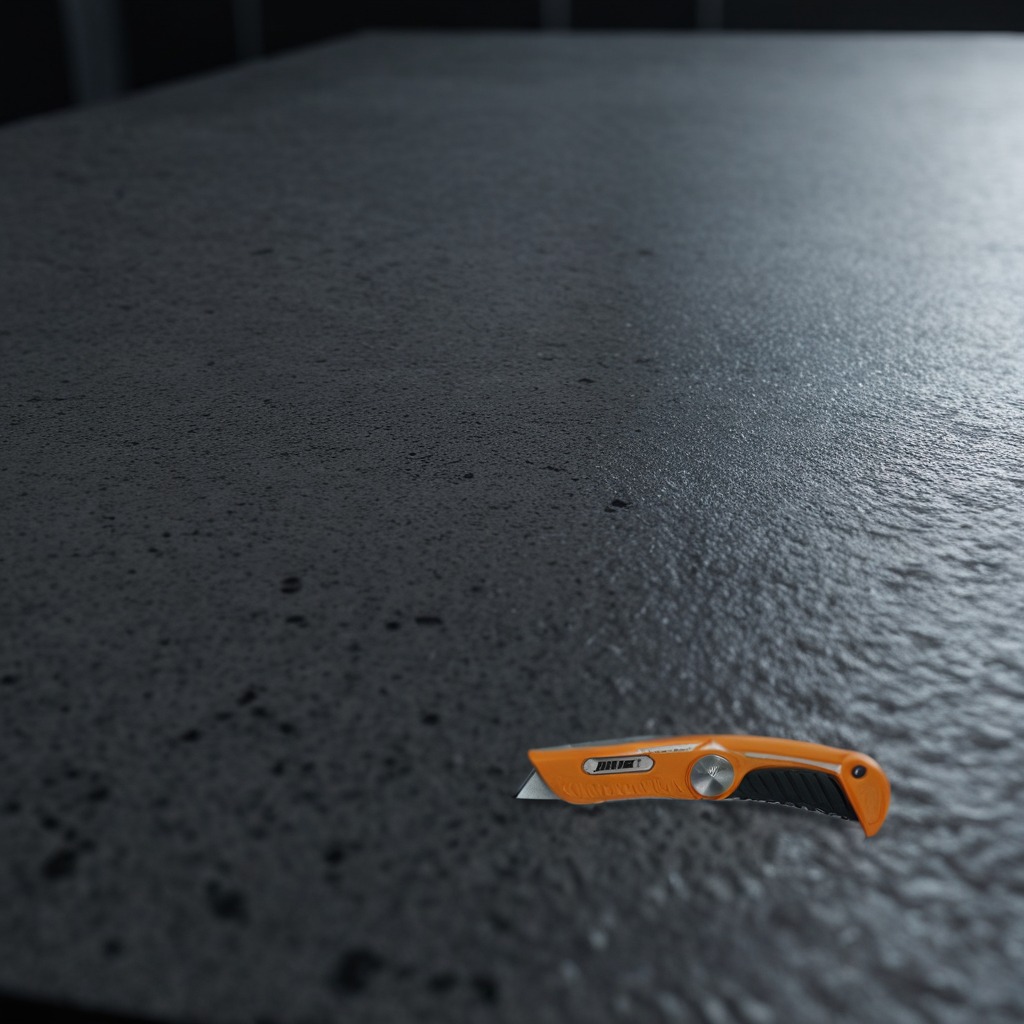
A utility knife lying on a clean granite table inside a workshop at night dim ambient light soft shadows worn but